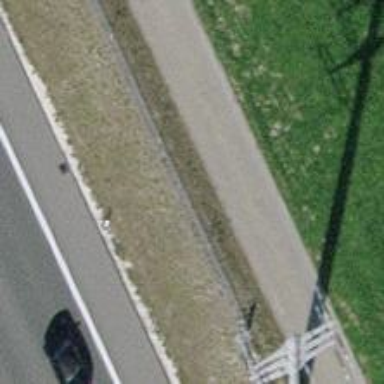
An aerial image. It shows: Concrete power pole.